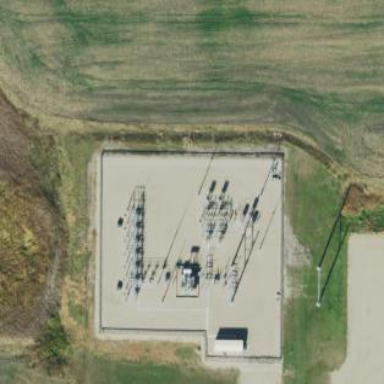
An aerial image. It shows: Generation substation.